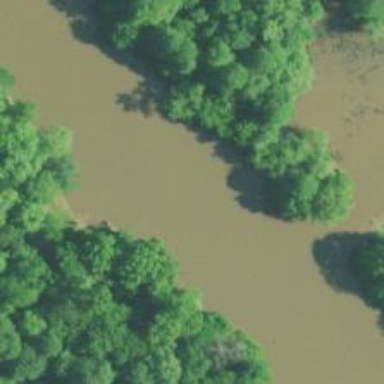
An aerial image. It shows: Beautiful river scene.